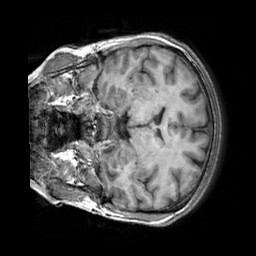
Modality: T1w
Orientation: coronal
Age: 40
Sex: female
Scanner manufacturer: siemens
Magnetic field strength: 3 T
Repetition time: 2.3 s
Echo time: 0.00303 s